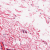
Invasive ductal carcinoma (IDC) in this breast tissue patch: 0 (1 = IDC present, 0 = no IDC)